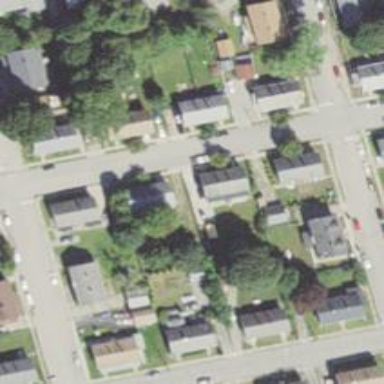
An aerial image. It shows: Residential driveway.